Question: Visual Studio will not let me install extensions, did any errors occur during the installation? I have to configure some variable? In all the videos that only click on extensions and the recommended ones come out, I do not get anything. I have the latest version of VSC installed. On the other hand, I do not see any errors in the VSC console and I can create and manage files Ok

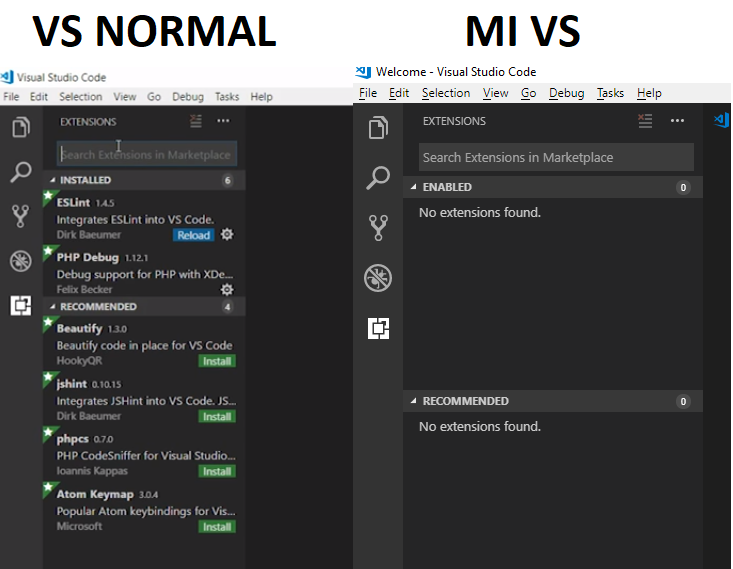
Answer: A few hours ago the <URL>. It should be already fixed now and you should see the extensions again.